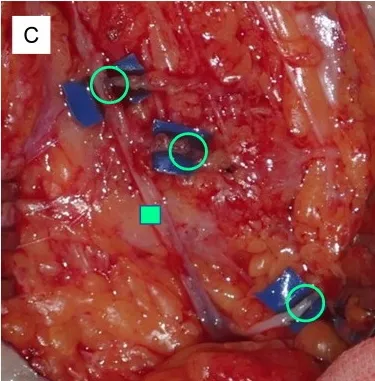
Intraoperative findings. The schema indicates the LVA on the right.
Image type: medical_photograph (other_medical_photograph)